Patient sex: F
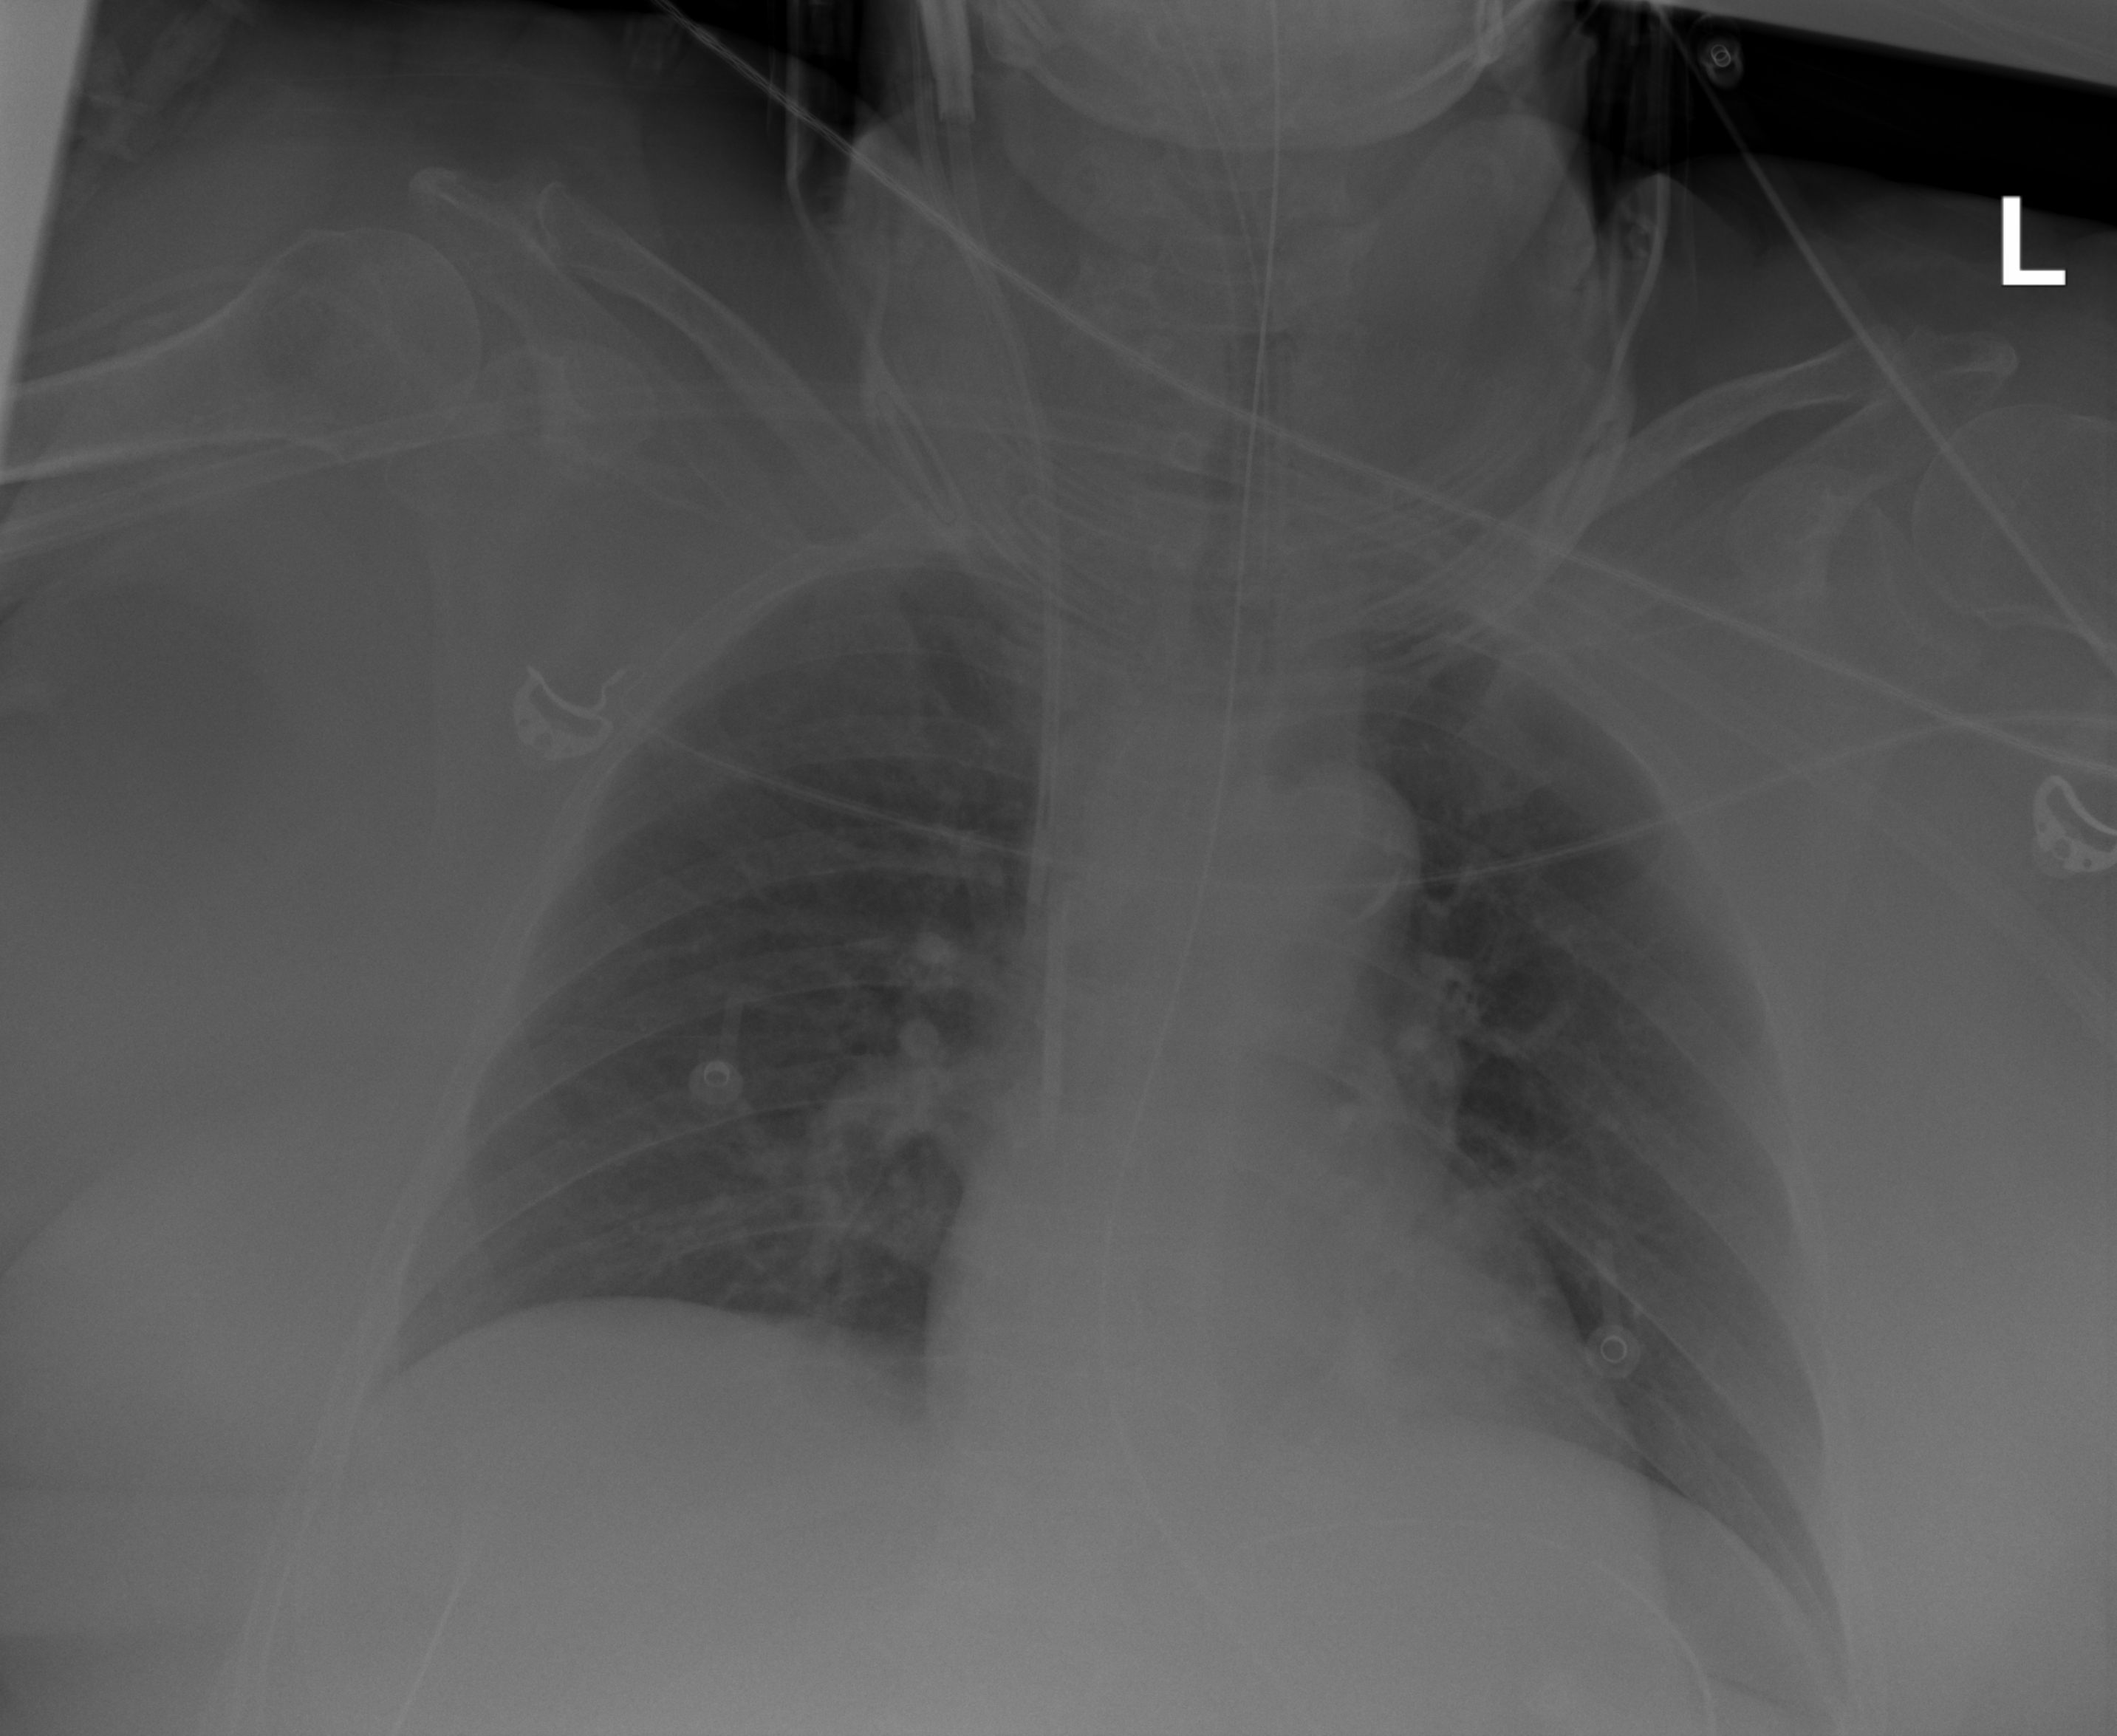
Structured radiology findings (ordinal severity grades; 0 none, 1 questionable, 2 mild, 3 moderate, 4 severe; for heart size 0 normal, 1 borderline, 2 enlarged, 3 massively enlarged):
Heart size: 0
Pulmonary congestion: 0
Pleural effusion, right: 0
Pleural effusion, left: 0
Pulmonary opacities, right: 0
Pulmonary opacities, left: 0
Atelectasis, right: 0
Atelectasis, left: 2